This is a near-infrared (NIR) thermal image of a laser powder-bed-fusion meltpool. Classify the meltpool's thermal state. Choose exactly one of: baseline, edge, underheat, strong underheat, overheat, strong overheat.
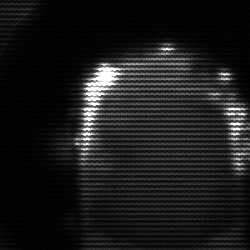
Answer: baseline